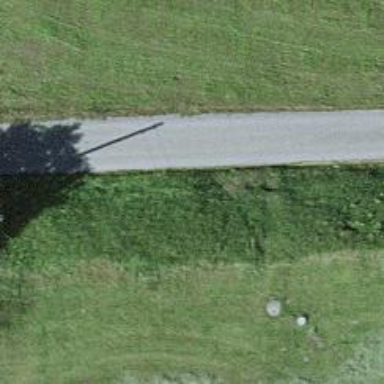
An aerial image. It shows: Emergency access point on the road.